Question: I have a variable
'''
var result = client.DownloadString(query);
'''
in mvc 4 rzaor. By hovering it in the debugging process, it likes the image below

What I want is to display it, so I return it to javascript with the code:
'''
function myFunction() {
$('#response').text('@(Url.Action("result"))');
}
'''
'''
<div id="response"></div>
@{
var strSearch = "test";
var options = "include-passage-references=true";
var client = new WebClient();
var query = string.Format("http://www.xxx.org/v2/rest/passageQuery?key={0}&passage={1}&options={2}", "IP", Server.UrlEncode(strSearch), options);
var result = client.DownloadString(query);
}
'''
However nothing found.
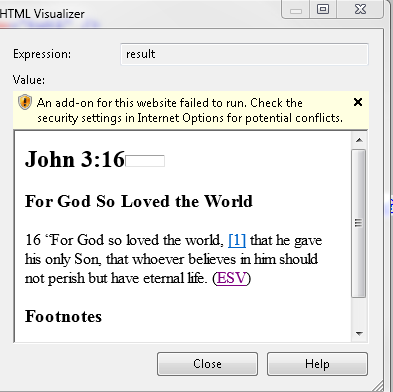
Answer: You have to use the ViewBag for that.
On C#:
'''
ViewBag.result = client.DownloadString(query);
'''
On HTML:
'''
function myFunction() {
$('response').text('@ViewBag.result');
}
'''